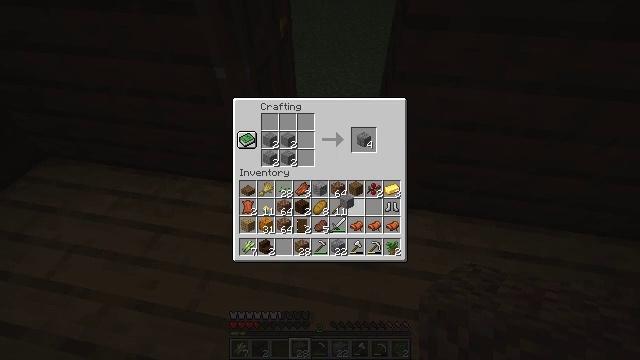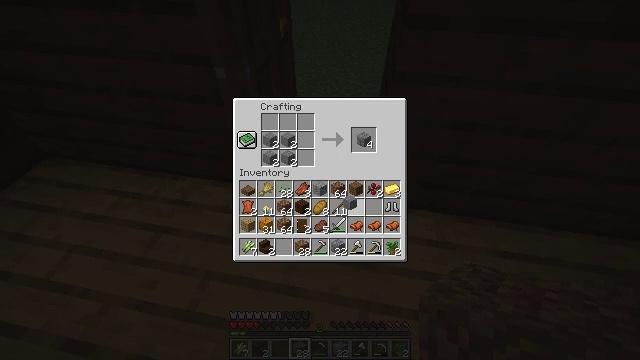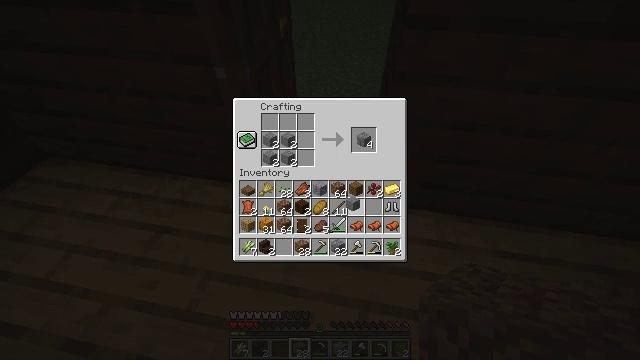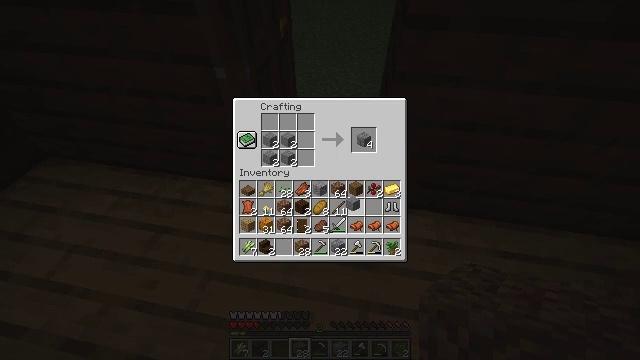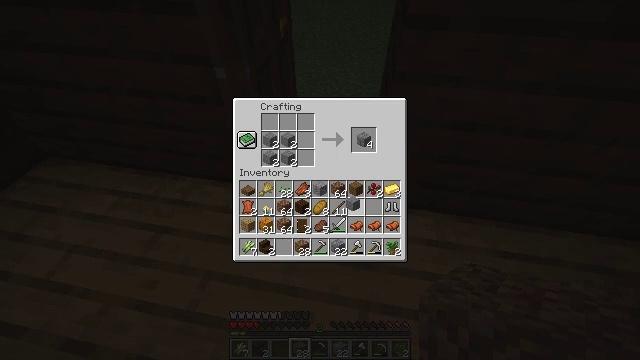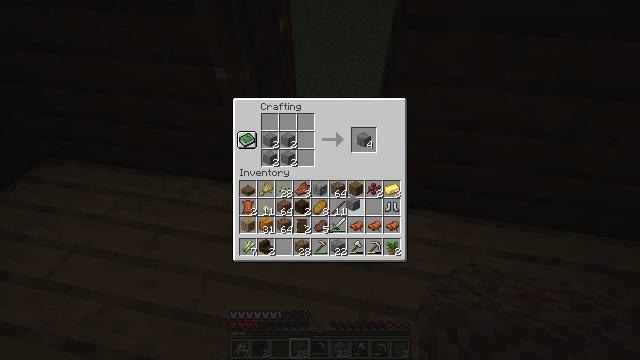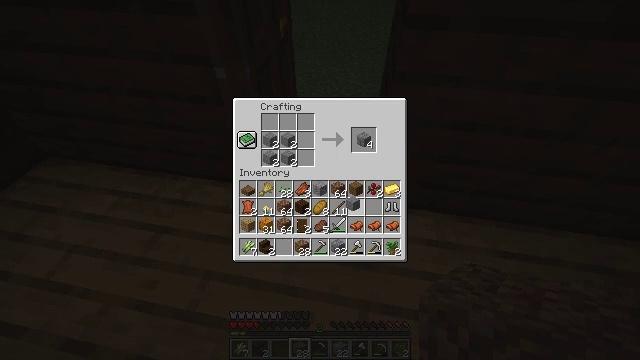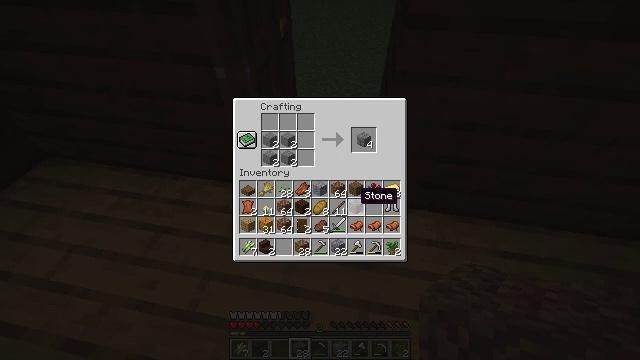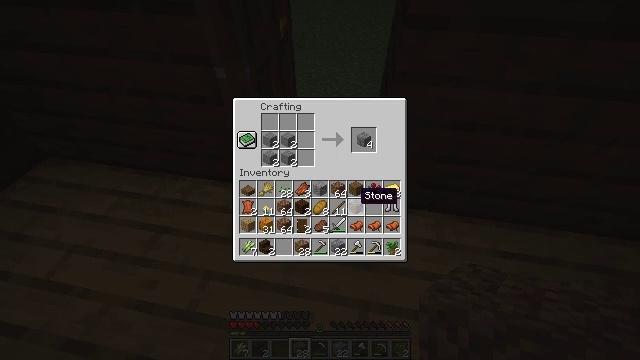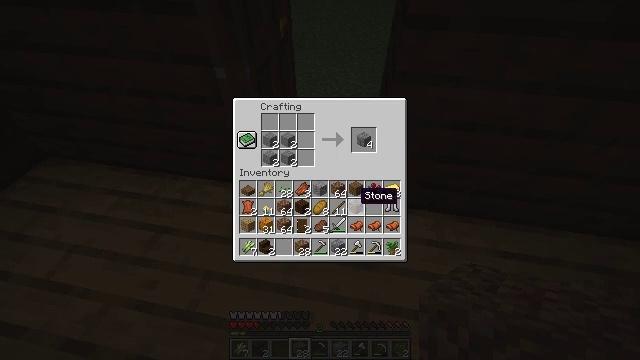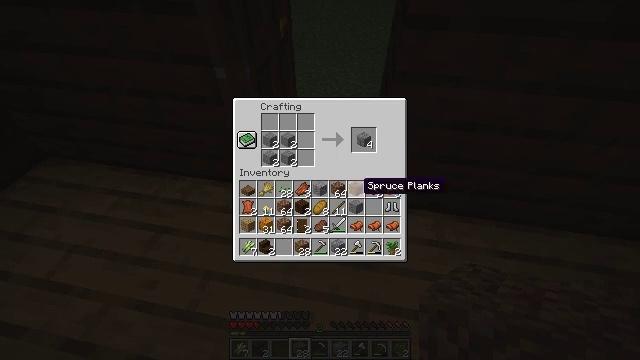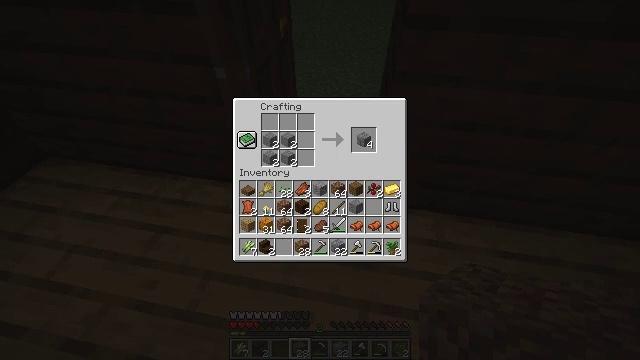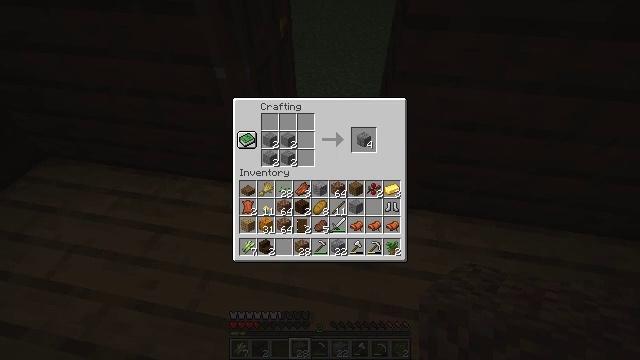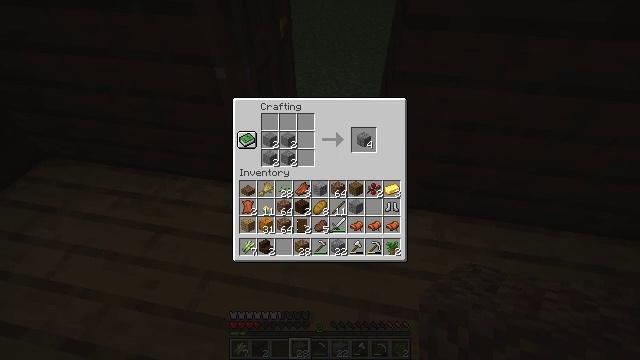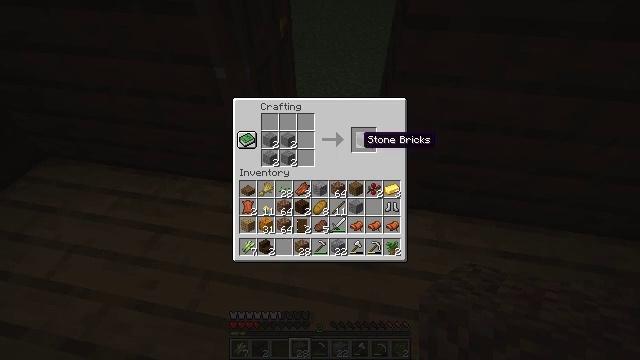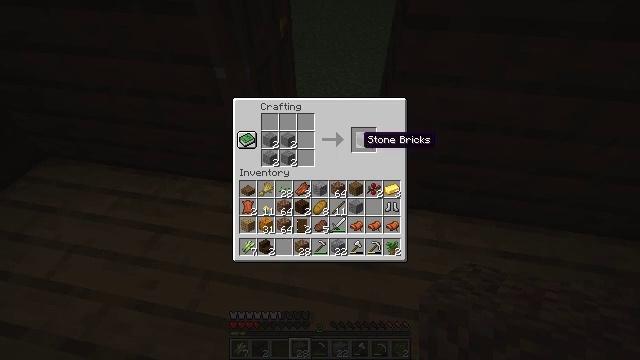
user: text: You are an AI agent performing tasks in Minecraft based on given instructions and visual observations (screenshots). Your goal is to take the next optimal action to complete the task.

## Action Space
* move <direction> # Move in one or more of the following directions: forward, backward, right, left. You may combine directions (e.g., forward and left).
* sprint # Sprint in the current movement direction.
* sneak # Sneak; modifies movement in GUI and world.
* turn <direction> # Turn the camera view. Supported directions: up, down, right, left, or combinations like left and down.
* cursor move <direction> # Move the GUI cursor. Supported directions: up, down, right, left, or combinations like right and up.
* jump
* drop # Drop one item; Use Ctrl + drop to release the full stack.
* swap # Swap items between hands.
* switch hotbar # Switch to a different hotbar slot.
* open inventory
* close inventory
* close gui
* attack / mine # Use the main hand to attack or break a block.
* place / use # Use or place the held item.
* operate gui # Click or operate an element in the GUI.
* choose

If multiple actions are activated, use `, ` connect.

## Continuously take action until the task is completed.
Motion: motion action
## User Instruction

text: Craft stone bricks with four stone blocks.
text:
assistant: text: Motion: no_op
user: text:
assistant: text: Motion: no_op
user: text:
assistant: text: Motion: no_op
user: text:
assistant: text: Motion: operate gui
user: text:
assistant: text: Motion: operate gui
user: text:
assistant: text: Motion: operate gui
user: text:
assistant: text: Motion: no_op
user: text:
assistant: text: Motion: no_op
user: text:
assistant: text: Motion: no_op
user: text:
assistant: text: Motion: cursor move up
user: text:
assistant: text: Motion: sneak, cursor move up
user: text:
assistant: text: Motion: sneak, cursor move up
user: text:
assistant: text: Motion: sneak, cursor move up
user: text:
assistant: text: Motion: sneak
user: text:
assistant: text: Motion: sneak
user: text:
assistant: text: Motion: sneak
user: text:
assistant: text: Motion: sneak, operate gui
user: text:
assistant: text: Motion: sneak, operate gui
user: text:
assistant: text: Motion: sneak
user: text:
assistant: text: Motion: sneak
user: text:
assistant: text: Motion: sneak
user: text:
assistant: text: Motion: sneak